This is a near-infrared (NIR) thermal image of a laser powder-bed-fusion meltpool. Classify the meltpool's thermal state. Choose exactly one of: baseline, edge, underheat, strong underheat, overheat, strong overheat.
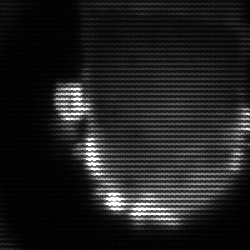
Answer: baseline